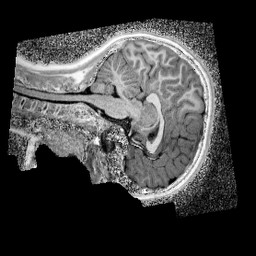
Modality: UNIT1_denoised
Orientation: sagittal
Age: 11
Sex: female
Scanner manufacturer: siemens
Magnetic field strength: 3 T
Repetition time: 4 s
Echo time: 0.00299 s